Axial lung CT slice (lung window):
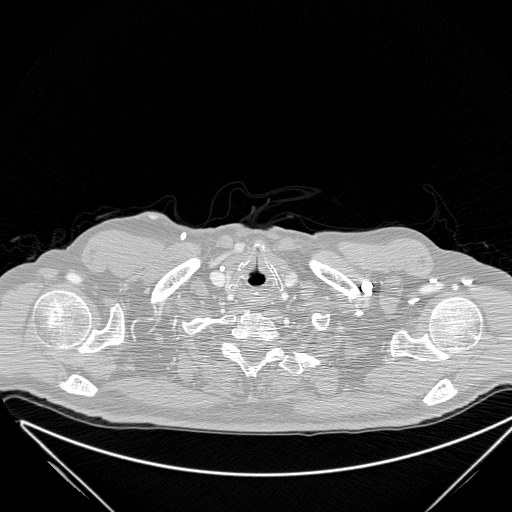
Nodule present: no